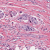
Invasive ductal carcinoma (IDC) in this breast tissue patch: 1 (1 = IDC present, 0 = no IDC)